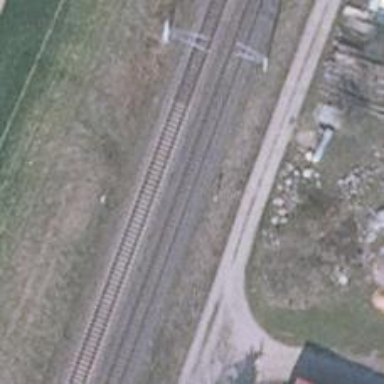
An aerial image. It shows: Railway signal.